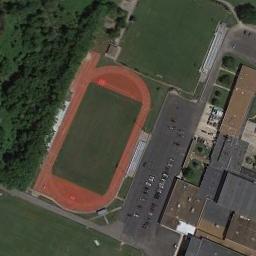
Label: ground_track_field